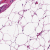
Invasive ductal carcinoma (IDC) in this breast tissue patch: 0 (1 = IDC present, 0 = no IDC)